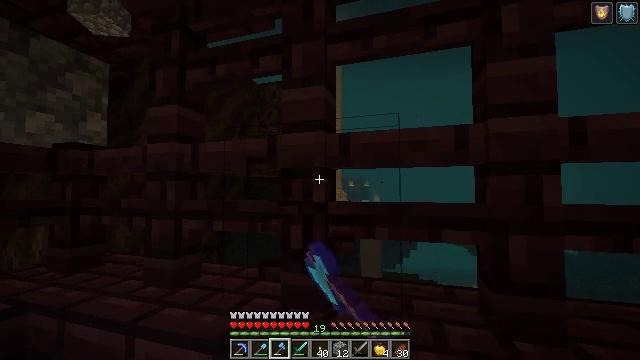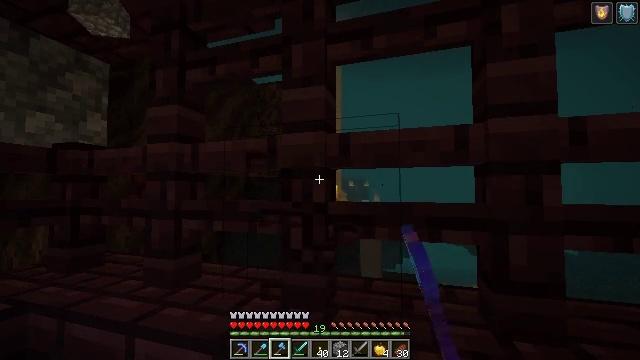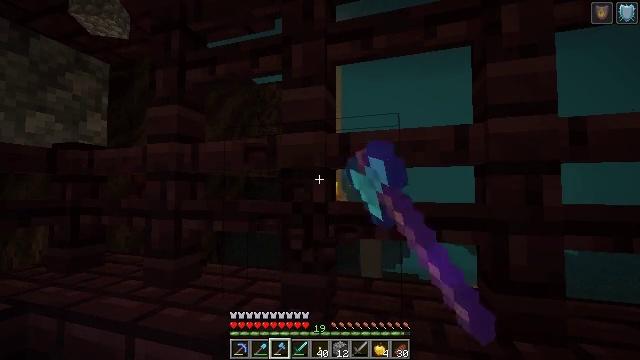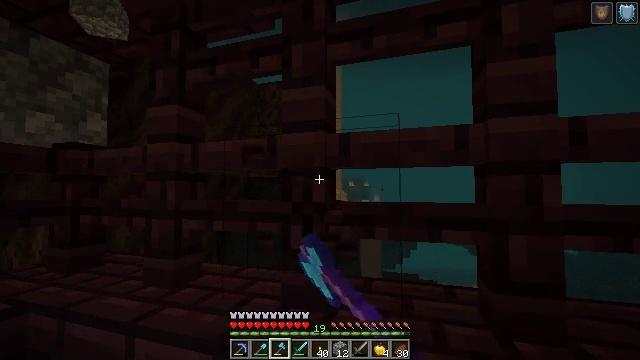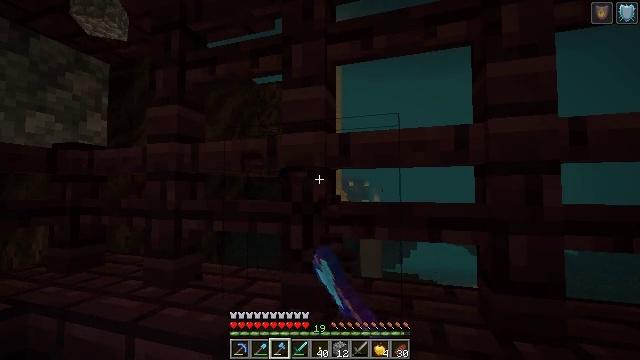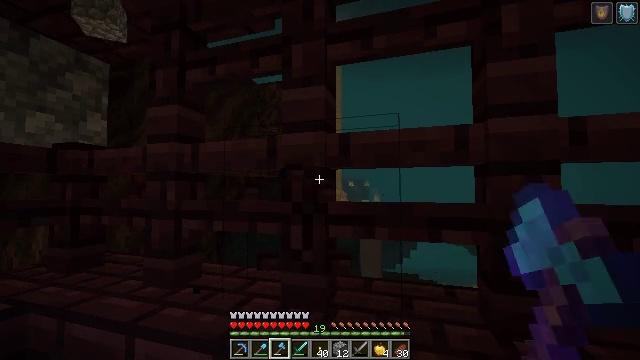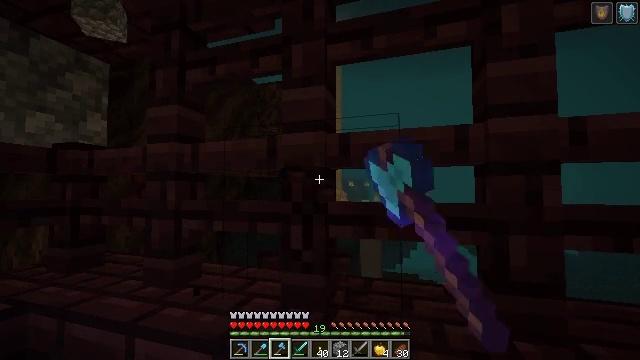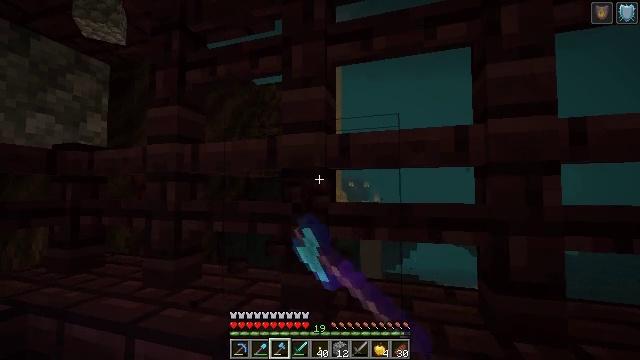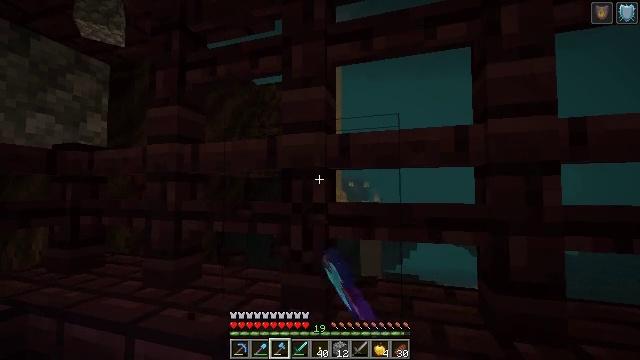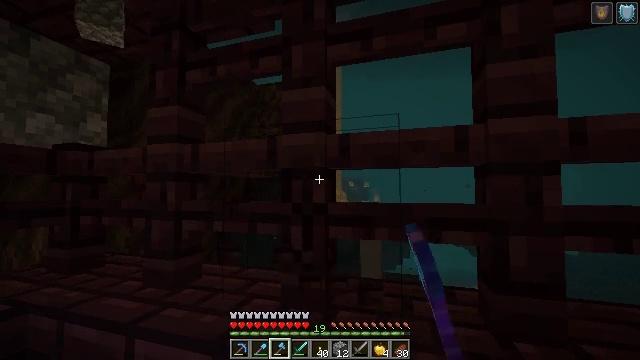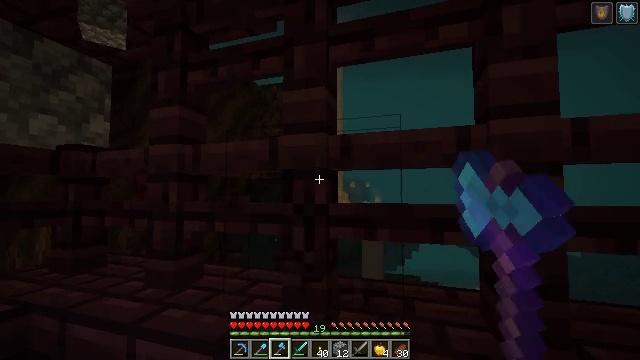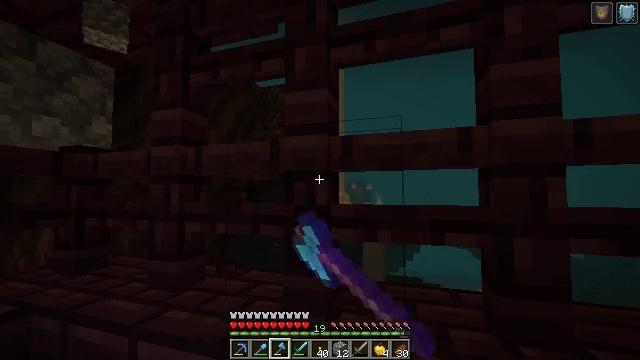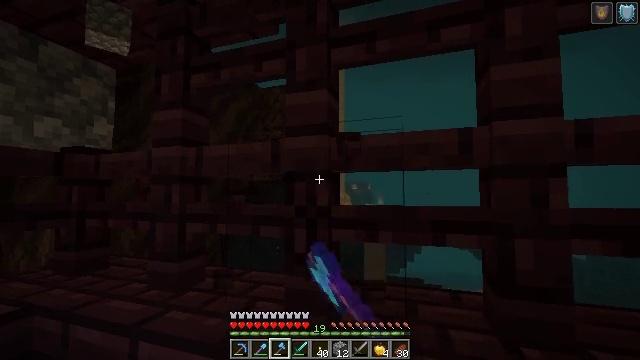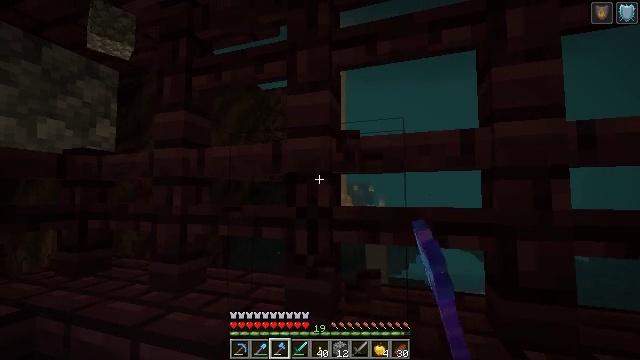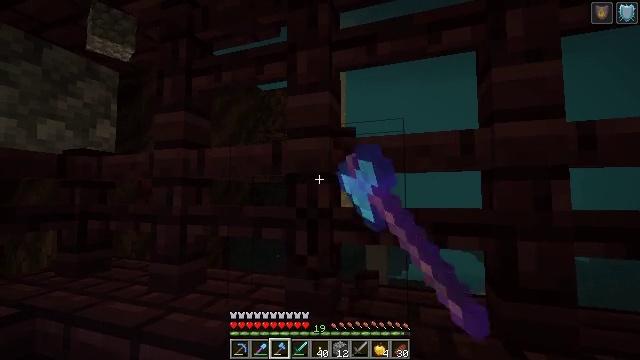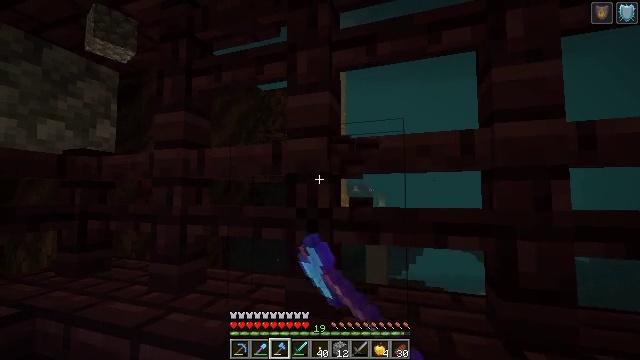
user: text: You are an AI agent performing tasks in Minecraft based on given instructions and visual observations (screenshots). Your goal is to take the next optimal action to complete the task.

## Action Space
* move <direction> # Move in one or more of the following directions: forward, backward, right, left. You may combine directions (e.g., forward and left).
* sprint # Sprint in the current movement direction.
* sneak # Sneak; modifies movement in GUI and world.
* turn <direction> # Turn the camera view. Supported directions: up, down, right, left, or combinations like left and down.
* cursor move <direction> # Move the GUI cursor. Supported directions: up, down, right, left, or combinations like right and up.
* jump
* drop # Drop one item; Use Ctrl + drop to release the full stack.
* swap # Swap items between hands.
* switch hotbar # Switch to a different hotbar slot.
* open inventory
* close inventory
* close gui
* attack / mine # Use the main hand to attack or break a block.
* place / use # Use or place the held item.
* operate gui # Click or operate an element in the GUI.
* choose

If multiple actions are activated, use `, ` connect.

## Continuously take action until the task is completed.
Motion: motion action
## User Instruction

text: Collect the nether brick fence using a pickaxe.
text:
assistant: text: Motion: attack / mine
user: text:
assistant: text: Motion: attack / mine
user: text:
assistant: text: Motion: attack / mine
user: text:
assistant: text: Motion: attack / mine
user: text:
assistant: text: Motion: attack / mine
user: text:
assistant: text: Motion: attack / mine
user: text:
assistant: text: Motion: attack / mine
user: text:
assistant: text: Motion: attack / mine
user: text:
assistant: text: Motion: attack / mine
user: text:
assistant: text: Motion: attack / mine
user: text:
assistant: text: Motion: attack / mine
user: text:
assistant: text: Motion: attack / mine
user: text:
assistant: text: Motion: attack / mine
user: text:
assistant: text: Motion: attack / mine
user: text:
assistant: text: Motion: attack / mine
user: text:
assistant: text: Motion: attack / mine
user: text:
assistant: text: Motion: attack / mine
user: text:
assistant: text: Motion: attack / mine
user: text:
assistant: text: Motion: attack / mine
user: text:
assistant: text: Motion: attack / mine
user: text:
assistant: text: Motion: attack / mine
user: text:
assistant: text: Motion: attack / mine
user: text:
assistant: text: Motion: attack / mine
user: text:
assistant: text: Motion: attack / mine
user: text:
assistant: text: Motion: attack / mine
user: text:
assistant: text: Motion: attack / mine
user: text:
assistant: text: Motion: attack / mine
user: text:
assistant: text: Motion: attack / mine
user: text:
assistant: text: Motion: attack / mine
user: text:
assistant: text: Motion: attack / mine